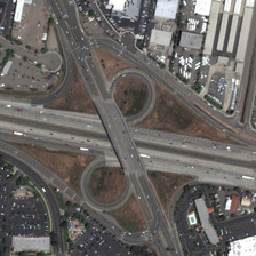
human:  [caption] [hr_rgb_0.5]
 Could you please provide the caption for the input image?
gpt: Many vehicles move on the viaduct.

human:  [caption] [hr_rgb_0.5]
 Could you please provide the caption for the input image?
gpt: There are many vehicles running on the viaduct.

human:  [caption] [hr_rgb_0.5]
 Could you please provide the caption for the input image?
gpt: There are many vehicles running on the viaduct.

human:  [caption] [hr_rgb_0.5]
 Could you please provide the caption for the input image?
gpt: There are many vehicles on the viaduct.

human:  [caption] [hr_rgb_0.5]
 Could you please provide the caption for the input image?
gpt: There are many vehicles running on the viaduct.